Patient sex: M
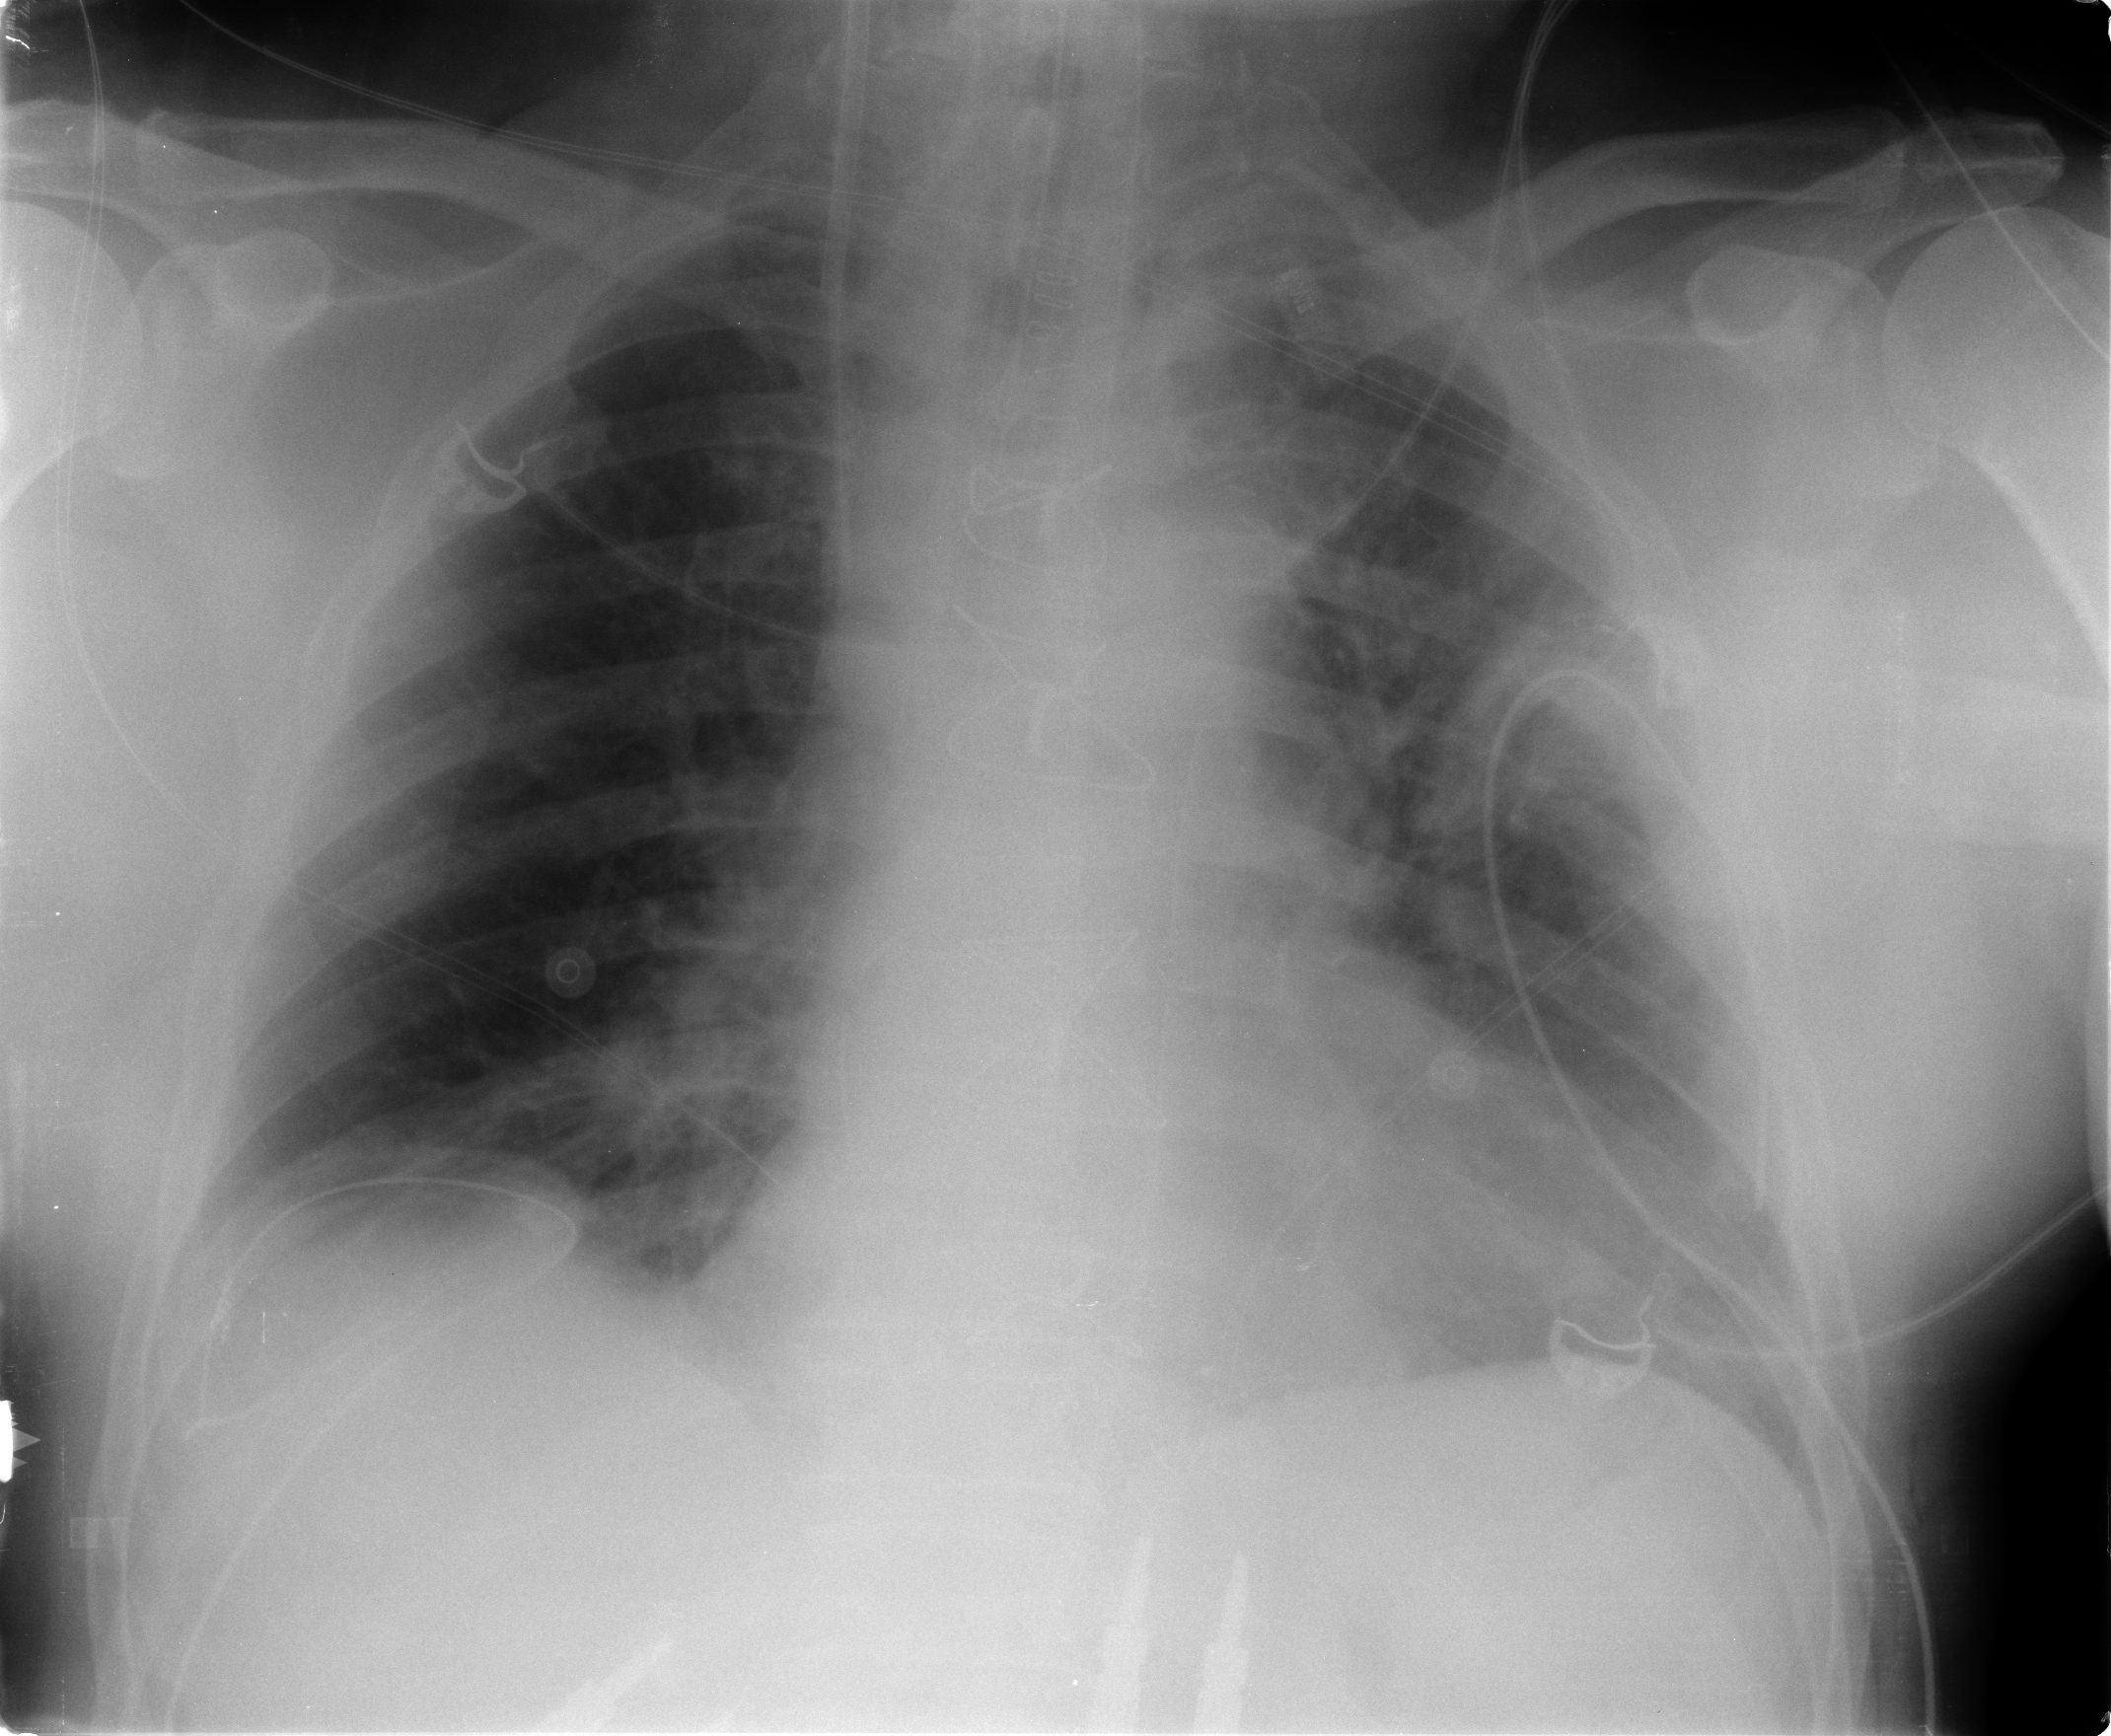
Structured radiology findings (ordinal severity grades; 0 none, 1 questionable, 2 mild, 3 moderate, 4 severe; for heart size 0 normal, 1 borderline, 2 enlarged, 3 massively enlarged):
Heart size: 2
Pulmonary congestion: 2
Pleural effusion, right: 2
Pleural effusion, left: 2
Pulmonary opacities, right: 0
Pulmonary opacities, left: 0
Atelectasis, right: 2
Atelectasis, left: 2